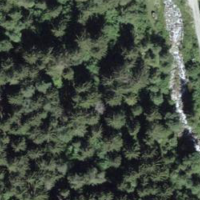
EUNIS habitat code: 43
Species observed at this site:
Petasites albus